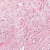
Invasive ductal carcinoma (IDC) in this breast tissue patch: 0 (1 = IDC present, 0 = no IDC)